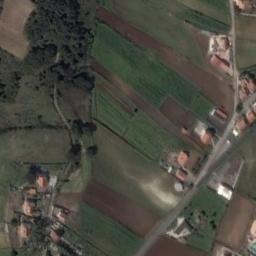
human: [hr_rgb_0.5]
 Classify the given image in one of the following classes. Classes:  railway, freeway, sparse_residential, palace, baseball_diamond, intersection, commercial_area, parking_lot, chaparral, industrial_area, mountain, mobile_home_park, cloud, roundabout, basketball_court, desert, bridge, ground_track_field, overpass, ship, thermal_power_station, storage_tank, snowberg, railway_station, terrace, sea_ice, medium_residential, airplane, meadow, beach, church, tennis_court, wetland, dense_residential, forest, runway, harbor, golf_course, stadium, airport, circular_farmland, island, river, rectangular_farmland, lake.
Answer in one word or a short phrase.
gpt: terrace